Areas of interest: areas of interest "Sport and cultural"
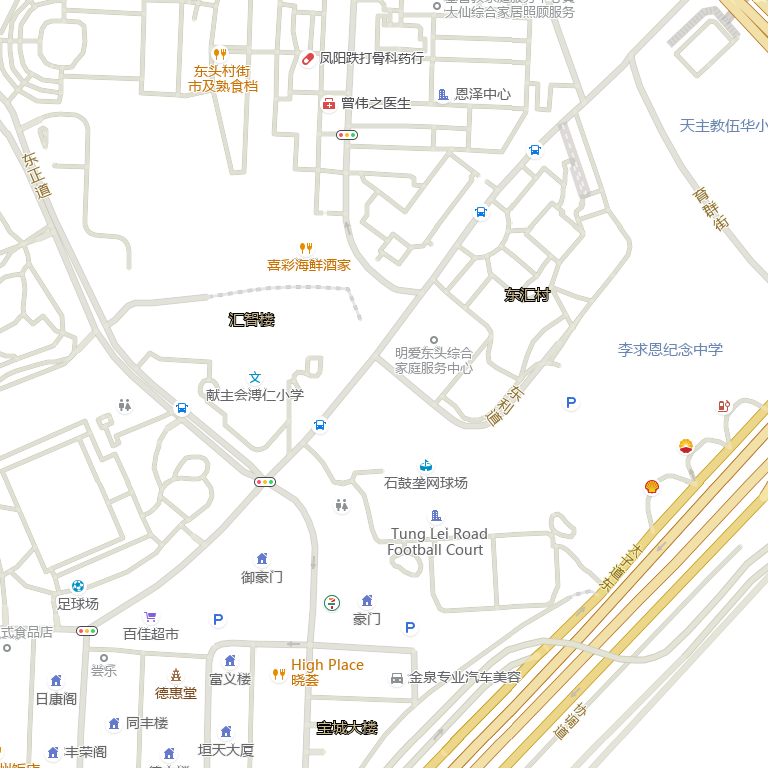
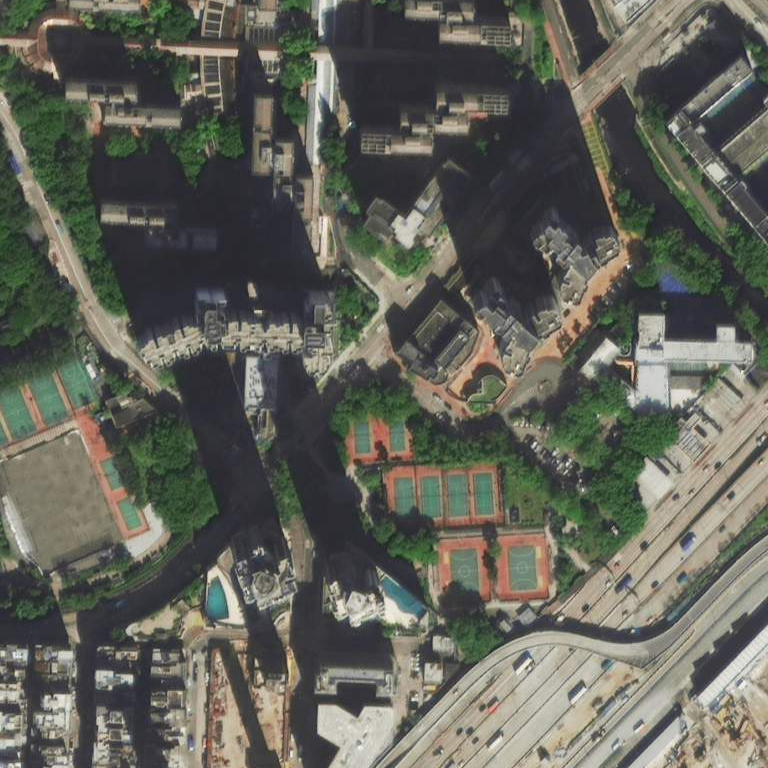